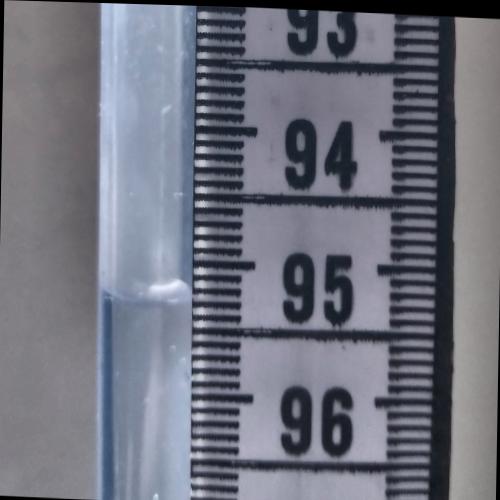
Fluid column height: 95.3 cm